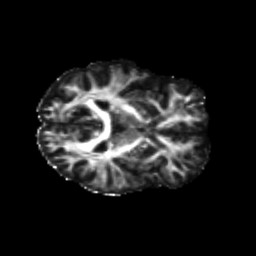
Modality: FA
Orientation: axial
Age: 36
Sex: female
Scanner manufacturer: siemens
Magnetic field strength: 3 T
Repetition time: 8.6 s
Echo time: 0.095 s